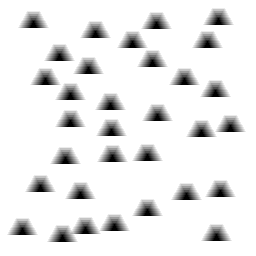
Squares: 0
Triangles: 32
Stars: 0
Total shapes: 32